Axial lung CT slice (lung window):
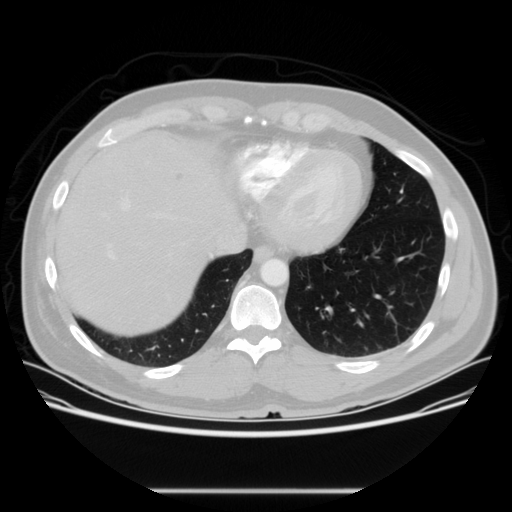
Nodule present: no